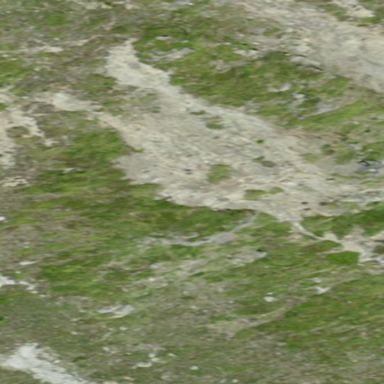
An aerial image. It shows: Landscape of bare rock.